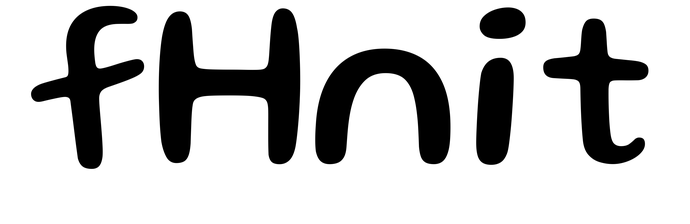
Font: Gluten_Regular